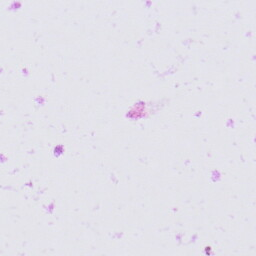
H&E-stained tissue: Prostate